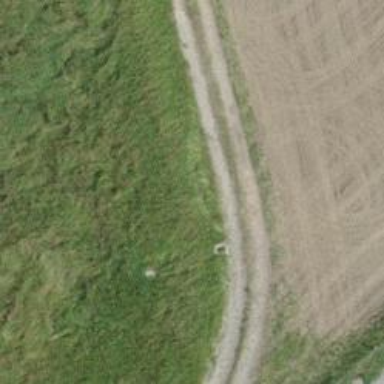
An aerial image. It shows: Compacted track road with grade1 tracktype.